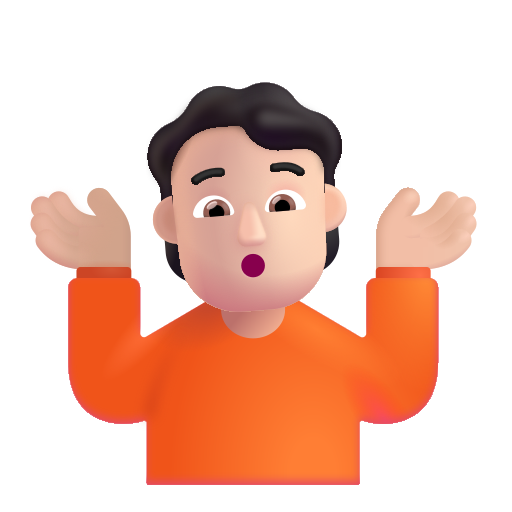
person shrugging color light